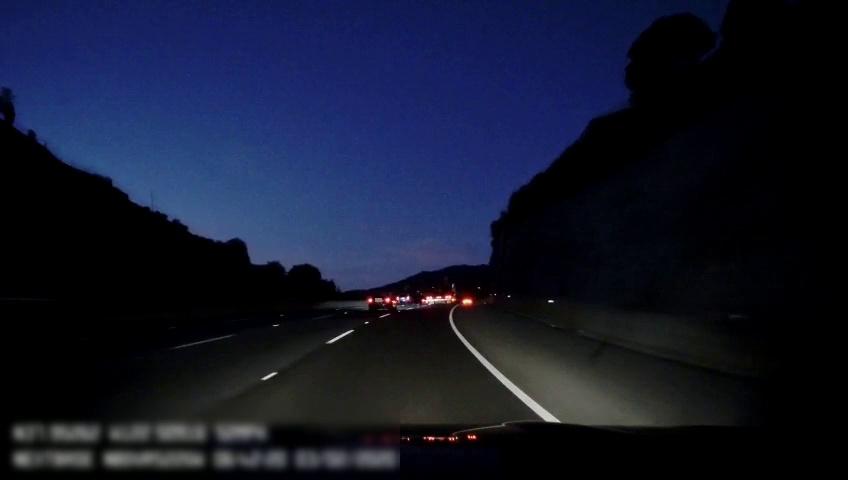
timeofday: Night
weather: Other
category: Drivable Space
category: Vehicles | Car
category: Vehicles | SUV
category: Vehicles | Truck
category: Lanes | Current Lane
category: Lanes | Current Lane
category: Lanes | Alternate Lane
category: Lanes | Alternate Lane